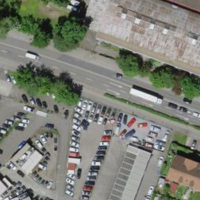
EUNIS habitat code: 54
Species observed at this site:
Thlaspi arvense